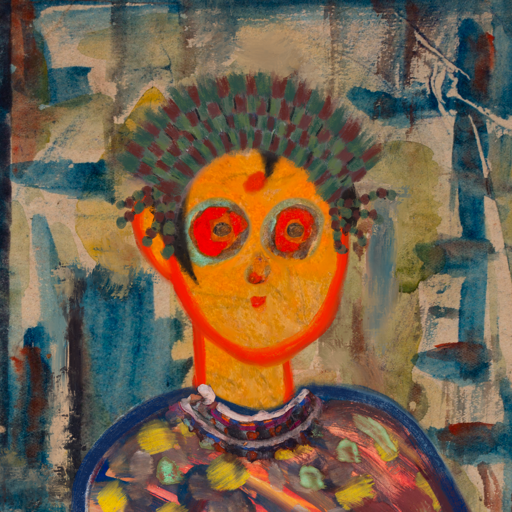
Background: Orphan, Head And Neck Front: Sisters, Face Front: Sisters, Bust: Mother_And_Son_Mother, Hair Front: Roy_Bahadur, Head Accessory: After_Raid_Crown, Second Necklace: Blank, Necklace: Hypocrite_1, Baby: Blank